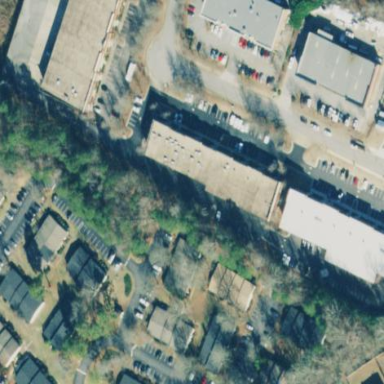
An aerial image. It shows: Office building.